Question: I have multile .txt files in a directory, say, d:\memdump.txt,1.txt,...10.txt sample text file is given below:
'''
Applications Memory Usage (kB):
Uptime: <PHONE> Realtime: <PHONE>
** MEMINFO in pid 23875 [com.example.twolibs] **
Shared Private Heap Heap Heap
Pss Dirty Dirty Size Alloc Free
------ ------ ------ ------ ------ ------
Native 0 0 0 13504 10836 459
Dalvik 6806 7740 6580 24076 18523 5553
Stack 80 0 80
Cursor 0 0 0
Ashmem 0 0 0
Other dev 14741 836 1028
.so mmap 1367 448 1028
.jar mmap 0 0 0
.apk mmap 225 0 0
.ttf mmap 0 0 0
.dex mmap 1225 340 16
Other mmap 5 8 4
Unknown 3473 564 3432
TOTAL 27922 9936 12168 37580 29359 6012
Objects
Views: 62 ViewRootImpl: 2
AppContexts: 5 Activities: 2
Assets: 3 AssetManagers: 3
Local Binders: 9 Proxy Binders: 18
Death Recipients: 0
OpenSSL Sockets: 0
SQL
MEMORY_USED: 0
PAGECACHE_OVERFLOW: 0 MALLOC_SIZE: 0
'''
I have to parse these files to get values of PID, Native Heap Size, Native Heap Alloc size, Dalvik Heap Size, Dalvik Heap Alloc size and plot a graph with these heap sizes as below

I am using the following code to achieve this:
'''
import glob
import os
import re
import numpy as np
import matplotlib.pyplot as plt
os.chdir("D:\Python_Trainings\MemInfo\Data")
pid_arr = []
native_heapsize_arr = []
dalvik_heapsize_arr = []
native_heapalloc_arr = []
dalvik_heapalloc_arr = []
pkg_name_arr = []
#Method to parse the memory dump files
def parse_dumpFiles():
for data_file in glob.glob("*.txt"):
try:
fo = open(data_file,"r")
for line in fo:
pid_match = re.search('pid\s+(\d+)',line)
pkg_name_match = re.search("\[(\w+\.+\w+\.+\w+)\]",line)
native_heapsize_match = re.search('(Native+\s+\d+\s+\d+\s+\d+\s+)+(\d+)',line)
dalvik_heapsize_match = re.search('(Dalvik+\s+\d+\s+\d+\s+\d+\s+)+(\d+)',line)
native_heapalloc_match = re.search('(Native+\s+\d+\s+\d+\s+\d+\s+\d+\s+)+(\d+)',line)
dalvik_heapalloc_match = re.search('(Dalvik+\s+\d+\s+\d+\s+\d+\s+\d+\s+)+(\d+)',line)
if pid_match:
pid_arr.append(int(pid_match.group(1)))
if native_heapsize_match:
native_heapsize_arr.append(native_heapsize_match.group(2))
if dalvik_heapsize_match:
dalvik_heapsize_arr.append(dalvik_heapsize_match.group(2))
if native_heapalloc_match:
native_heapalloc_arr.append(native_heapalloc_match.group(2))
if dalvik_heapalloc_match:
dalvik_heapalloc_arr.append(dalvik_heapalloc_match.group(2))
if pkg_name_match:
if pkg_name_match.group(1) not in pkg_name_arr:
pkg_name_arr.append(pkg_name_match.group(1))
except IOError:
print "Error: can't find file or read data"
finally:
fo.close()
#end of parse_dumpFiles() Method
#Method to plot from Memory Dumps
def plt_MemDump(pid_arr, native_heapsize_arr, dalvik_heapsize_arr, native_heapalloc_arr, dalvik_heapalloc_arr, pkg_name_arr):
#Create a figure and axes with room for the table
fig = plt.figure()
ax = plt.axes([0.2, 0.2, 0.7, 0.7])
#Create labels for the rows and columns as tuples
colLabels = ('0','10', '20', '30', '40', '50', '60', '70', '80', '90', '100')
rowLabels = ('Native Heap Size','Native Heap Allocated','Dalvik Heap Size','Dalvik Heap Allocated','PID')
#Table data as a numpy array
tableData = np.asarray([native_heapsize_arr,dalvik_heapsize_arr,native_heapalloc_arr,dalvik_heapalloc_arr,pid_arr],dtype=int)
#Get the current color cycle as a list, then reset the cycle to be at the beginning
colors = []
while True:
colors.append(ax._get_lines.color_cycle.next())
if colors[0] == colors[-1] and len(colors)>1:
colors.pop(-1)
break
for i in xrange(len(colors)-1):
ax._get_lines.color_cycle.next()
#Show the table
the_table = plt.table(cellText=tableData, rowLabels=rowLabels, rowColours=colors, colLabels=colLabels, loc='bottom')
#Make some line plots
xAxis_val = [0,10,20,30,40,50,60,70,80,90,100]
ax.plot(xAxis_val,native_heapsize_arr, linewidth=2.5, marker="o", label="Native Heap Size")
ax.plot(xAxis_val,dalvik_heapsize_arr, linewidth=2.5, marker="D", label="Dalvik Heap Size")
ax.plot(xAxis_val,native_heapalloc_arr, linewidth=2.5, marker="^",label="Native Heap Allocated")
ax.plot(xAxis_val,dalvik_heapalloc_arr, linewidth=2.5, marker="h", label="Dalvik Heap Allocated")
#show legend
plt.legend(loc='upper right', fontsize=10)
#set the column color where PID is different from 1st PID
c=the_table.get_celld()[(5,3)]
c.set_color('r')
i=0
while i<=10:
c=the_table.get_celld()[(5,i)]
if(c.get_text().get_text()!=((the_table.get_celld()[(5,0)]).get_text().get_text())):
c.set_color('r')
(the_table.get_celld()[(4,i)]).set_color('r')
(the_table.get_celld()[(3,i)]).set_color('r')
(the_table.get_celld()[(2,i)]).set_color('r')
(the_table.get_celld()[(1,i)]).set_color('r')
i+=1
#Turn off x-axis ticks and show the plot
plt.xticks([])
#Configure Y axis
plt.ylim(0,60000)
plt.yticks([10000,20000,30000,40000,50000,60000])
plt.grid(True)
#Setting the name of the window title of the plot
fig.canvas.set_window_title(pkg_name_arr[0] + "- Memory Dump Plot")
#Setting the Title of the plot
plt.title(pkg_name_arr[0],color='r',fontsize=20)
#Setting Y Label
plt.ylabel('Heap Size', fontsize=14, color='r')
#show plot
plt.show()
#end of plt_MemDump() Method
parse_dumpFiles()
plt_MemDump(pid_arr, native_heapsize_arr, dalvik_heapsize_arr, native_heapalloc_arr, dalvik_heapalloc_arr, pkg_name_arr)
'''
Now I want to mark the columns of the table with some color where PID value differ with 1st PID value.(eg,column 30,60 & 100).
Can anybody help me to achieve this?
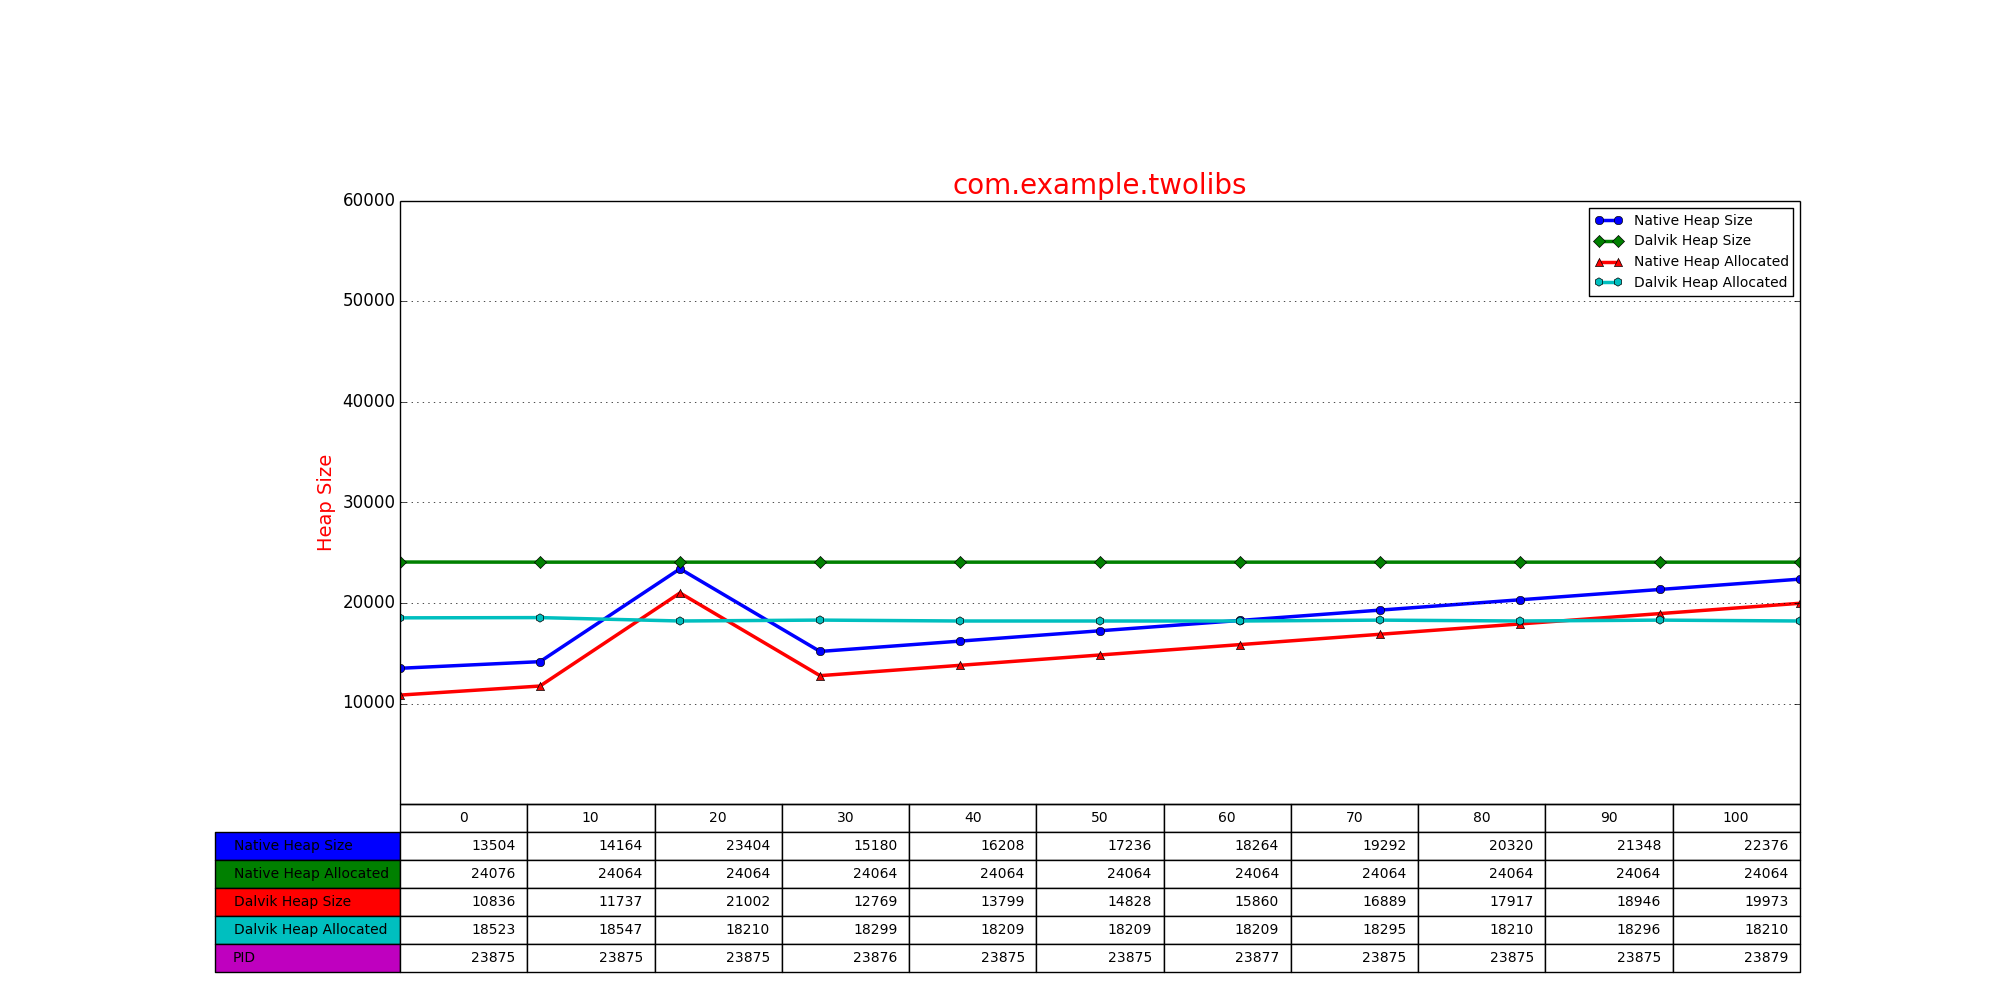
Answer: <URL> gives you already the tool to do what you need:
- 'cellColours''cellText'- 'colColours''rowColours'
If you want all the cells in a column to have a specific colour you can do something like this
'''
cellcolours = np.empty_like(tableData, dtype='object')
for i, cl in enumerate(colLabels):
if cl > 50:
cellcolours[:,i] = 'r'
'''
and then call 'plt.table' (although I suggest you to change to 'ax.table') adding the 'cellColours=cellcolours' keyword.
If you want also the column headers coloured, just do something like above
---
If you want to be able to change the cells after you create the table, 'table.get_celld()' returns a dictionary of cells, whose keys are tuples of the position of each cell, eg:
'''
{(0, 0): <matplotlib.table.Cell at 0x5d750d0>, # these are column headers
(0, 1): <matplotlib.table.Cell at 0x5d75290>,
(0, 2): <matplotlib.table.Cell at 0x5d75450>,
(0, 3): <matplotlib.table.Cell at 0x5d75610>,
[...]
(1, -1): <matplotlib.table.Cell at 0x5d757d0>, # this is a row header
(1, 0): <matplotlib.table.Cell at 0x5a58110>, # this is a cell
(1, 1): <matplotlib.table.Cell at 0x5d74150>,
(1, 2): <matplotlib.table.Cell at 0x5d74290>,
(1, 3): <matplotlib.table.Cell at 0x5d743d0>,
[...]
(2, -1): <matplotlib.table.Cell at 0x5d75990>, # this is a row header
[...] }
'''
You can access each cell using the tuple, e.g.
'''
c=table.get_celld()[(1,1)]
'''
You can set the cell color with 'c.set_color()' and inspect the text in the cell with 'c.get_text().get_text()' (the first 'get_text' returns a 'Text' instance, the second the string in it)